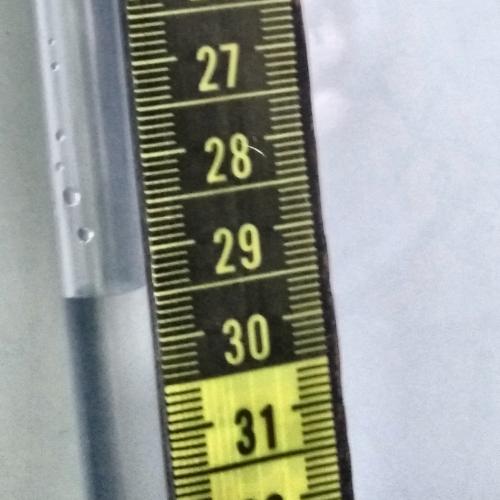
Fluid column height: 29.4 cm